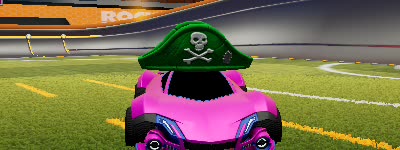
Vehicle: werewolf